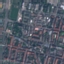
Label: Residential